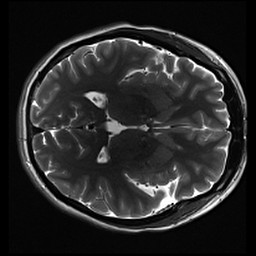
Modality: inplaneT2
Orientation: axial